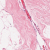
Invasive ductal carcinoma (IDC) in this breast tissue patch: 0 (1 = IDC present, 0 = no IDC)